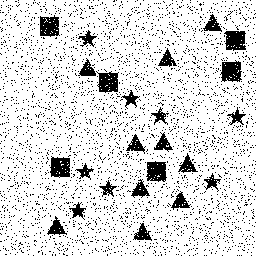
Squares: 6
Triangles: 10
Stars: 8
Total shapes: 24